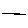
Label: line